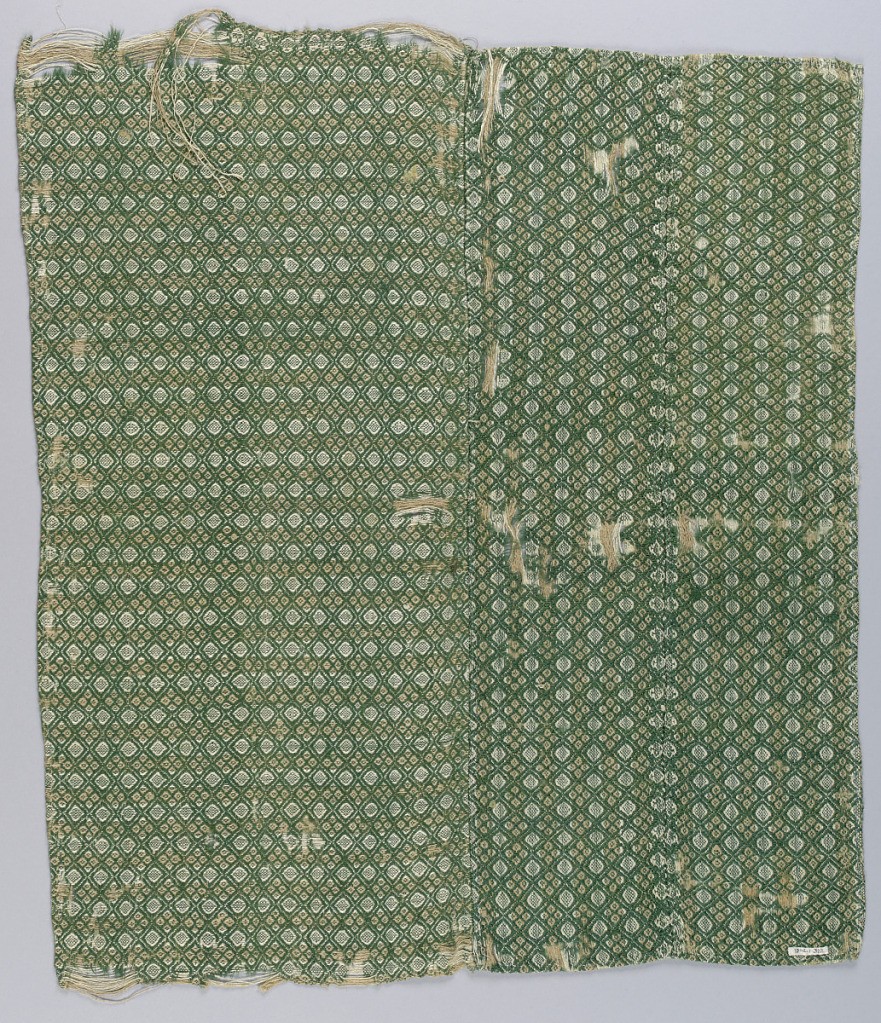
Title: Fragment
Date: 17th century
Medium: linen, wool Technique: float patterned plain weave
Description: Fragment made of threee pieces of fabric sewn together, The design of all is a small-scale diaper.